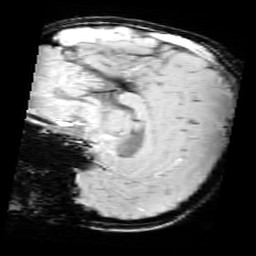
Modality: SWI
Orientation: sagittal
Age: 10
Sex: female
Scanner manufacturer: siemens
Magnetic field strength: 3 T
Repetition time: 0.027 s
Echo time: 0.02 s